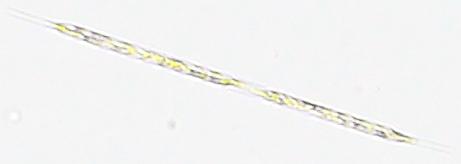
Label: Rhizosolenia